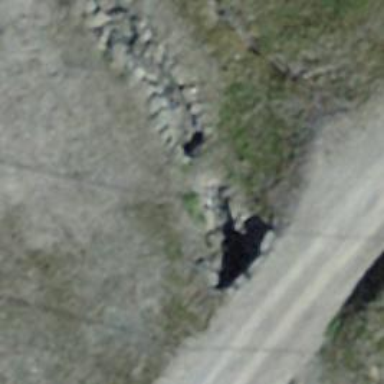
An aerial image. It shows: Culvert tunnel.